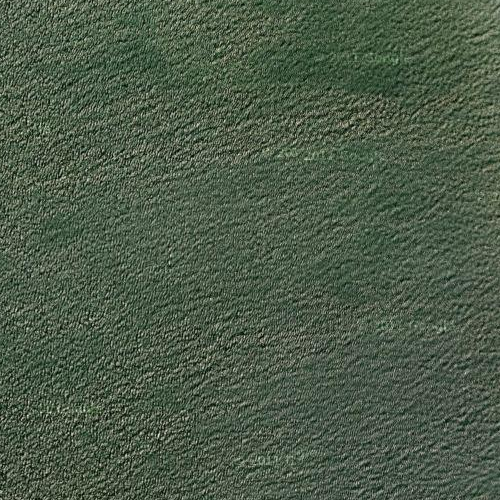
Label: sydney